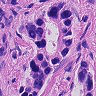
Metastatic tissue present: yes